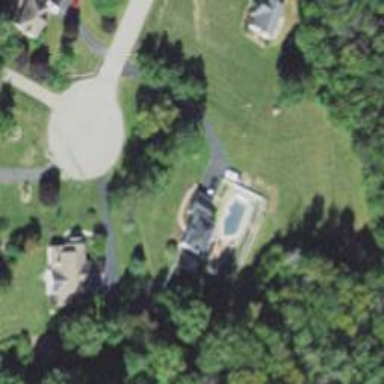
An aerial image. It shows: Residential driveway serving as service road.